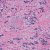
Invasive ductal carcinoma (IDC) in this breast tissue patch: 1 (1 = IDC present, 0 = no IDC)